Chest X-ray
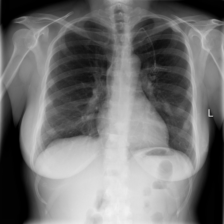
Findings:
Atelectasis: negative
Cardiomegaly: negative
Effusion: negative
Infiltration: negative
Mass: negative
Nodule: negative
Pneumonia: negative
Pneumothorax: negative
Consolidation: negative
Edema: negative
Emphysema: negative
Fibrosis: negative
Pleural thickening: negative
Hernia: negative